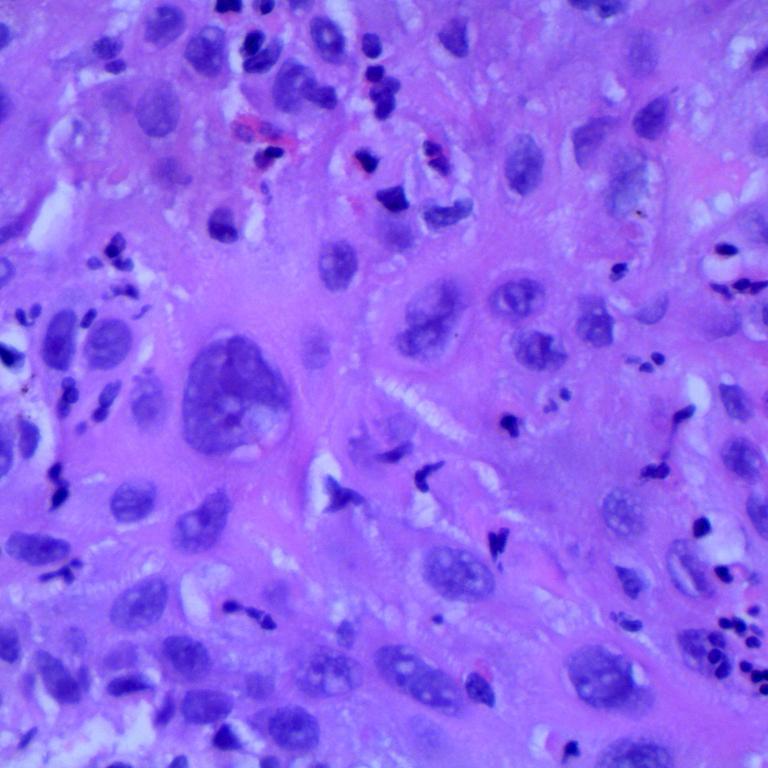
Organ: lung
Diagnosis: squamous carcinomas